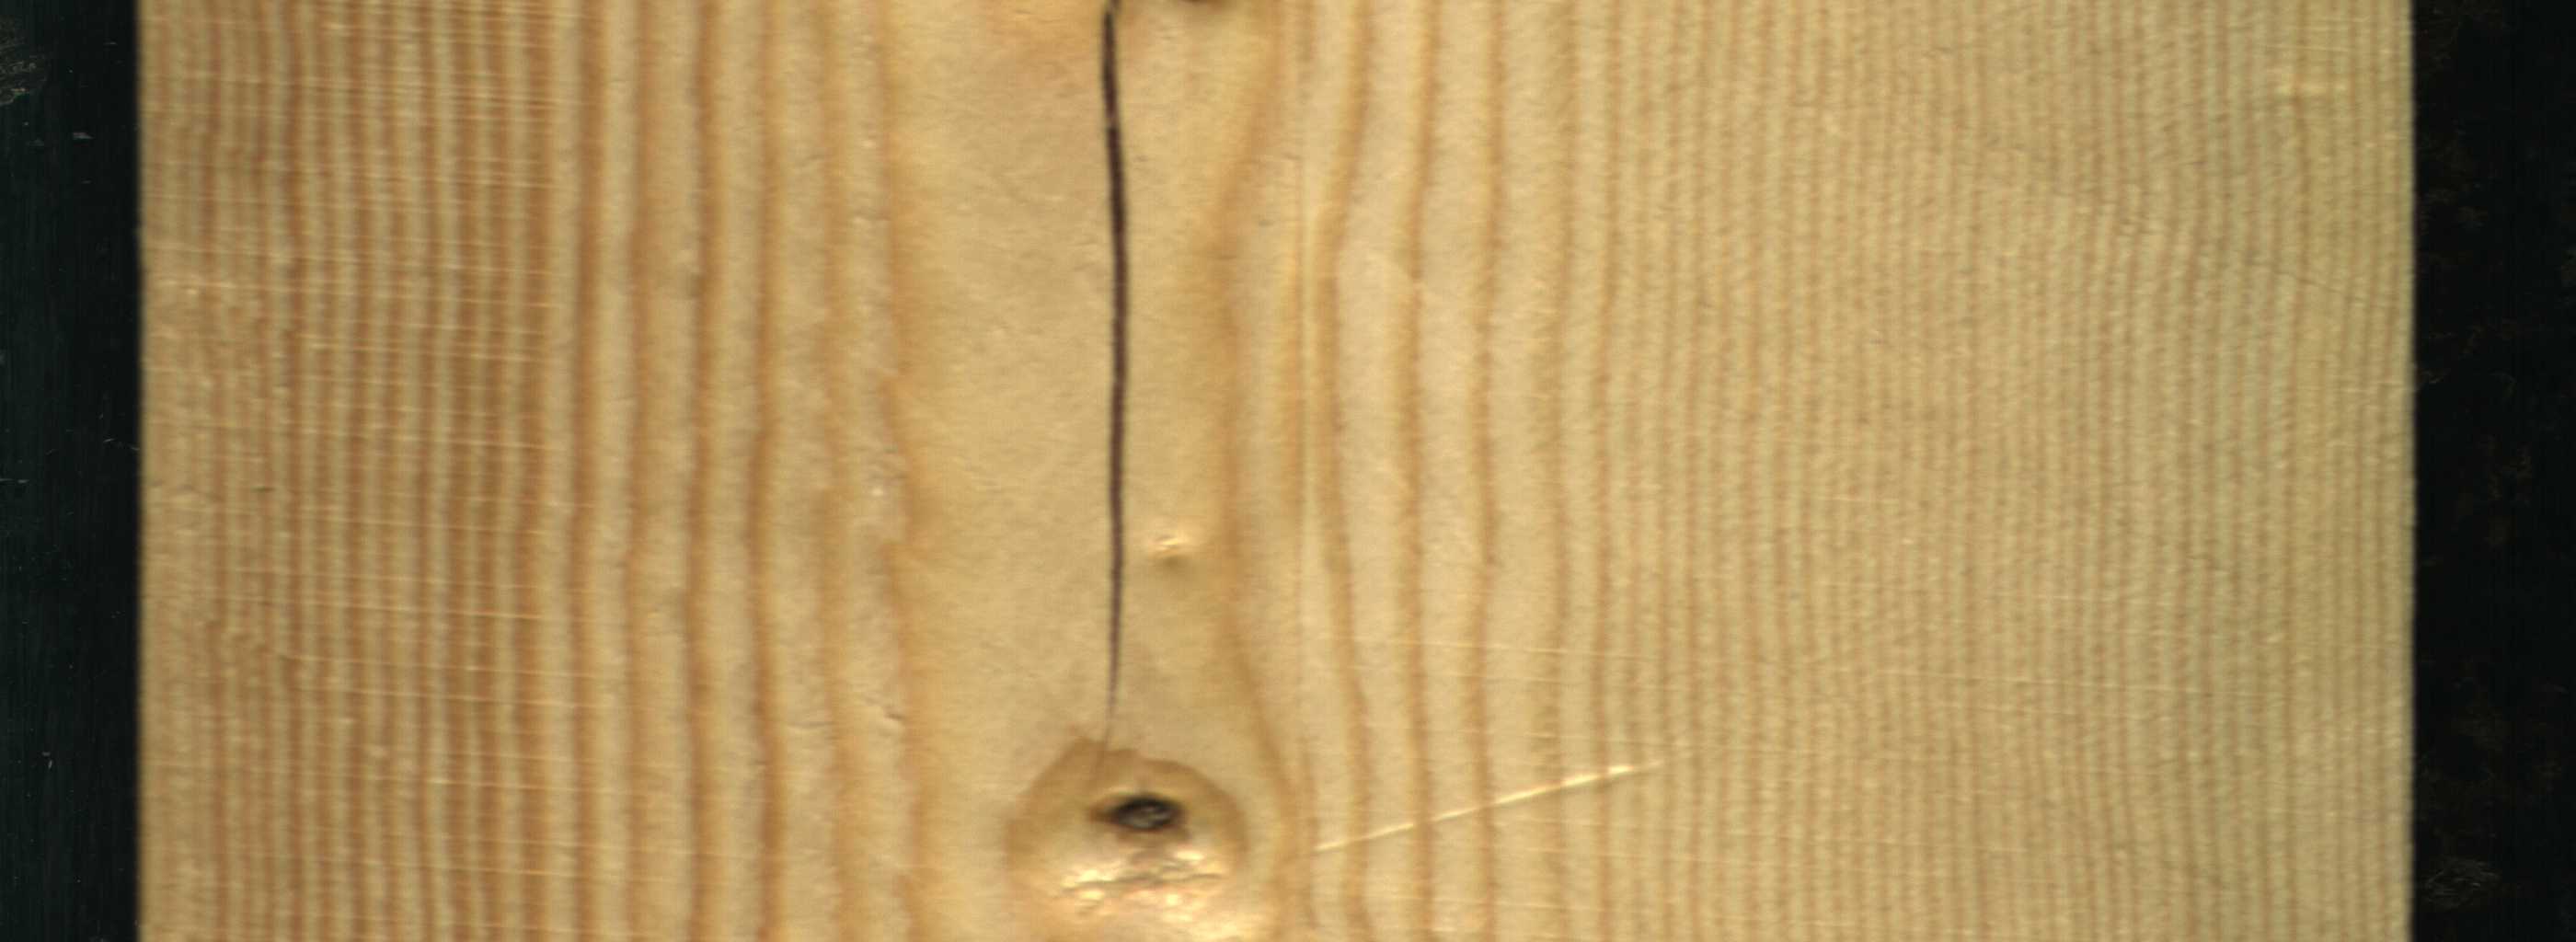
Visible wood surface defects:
Crack
Dead_Knot